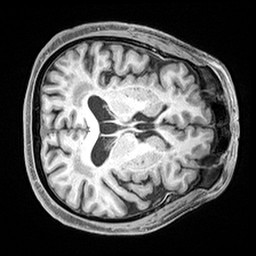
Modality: T1w
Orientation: axial
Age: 68
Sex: male
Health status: healthy
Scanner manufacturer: siemens
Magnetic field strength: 3 T
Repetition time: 2.4 s
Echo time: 0.00217 s